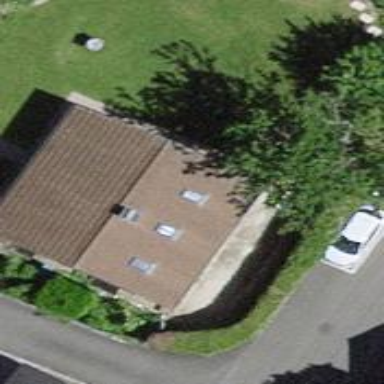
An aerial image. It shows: Shed.